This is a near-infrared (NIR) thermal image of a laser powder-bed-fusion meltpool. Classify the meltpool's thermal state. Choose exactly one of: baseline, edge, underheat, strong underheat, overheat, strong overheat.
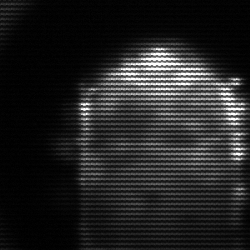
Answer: baseline